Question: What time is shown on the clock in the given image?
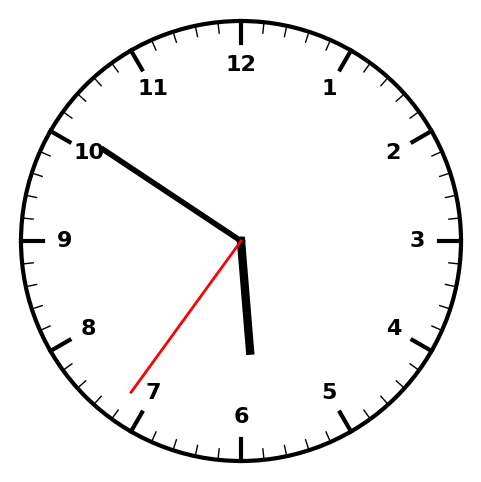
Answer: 05:50:36